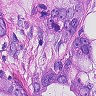
Metastatic tissue present: yes